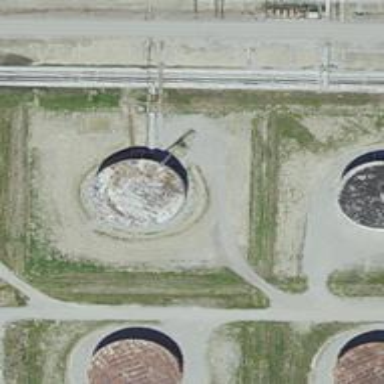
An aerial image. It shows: Storage tank with man-made structure.